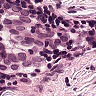
Metastatic tissue present: yes